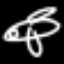
Label: airplane